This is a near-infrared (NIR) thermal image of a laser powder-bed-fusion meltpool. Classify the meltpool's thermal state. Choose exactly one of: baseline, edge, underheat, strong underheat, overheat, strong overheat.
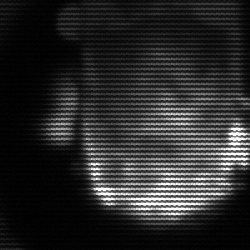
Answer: baseline